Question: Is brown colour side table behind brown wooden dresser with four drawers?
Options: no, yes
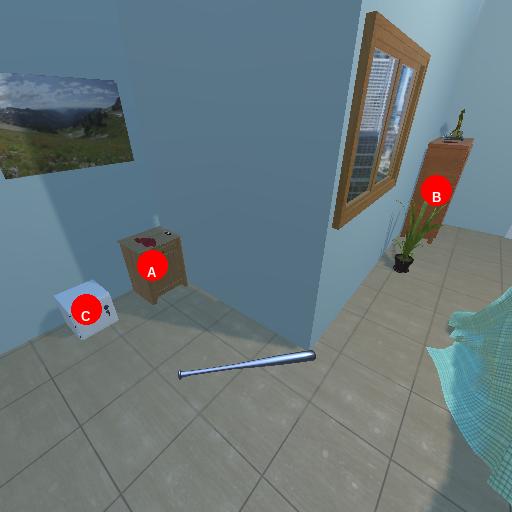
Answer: no